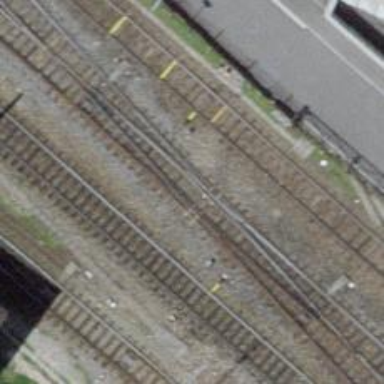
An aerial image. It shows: Rail siding with electrified tracks using contact line.